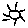
Label: sun